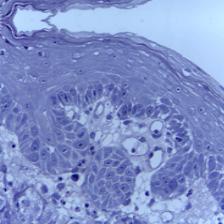
Diagnosis: Normal